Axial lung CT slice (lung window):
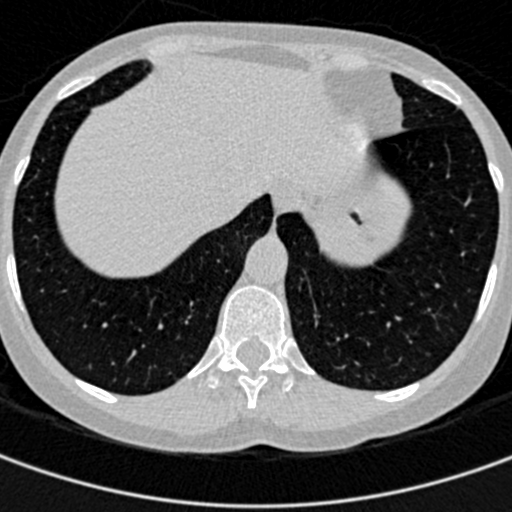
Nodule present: no